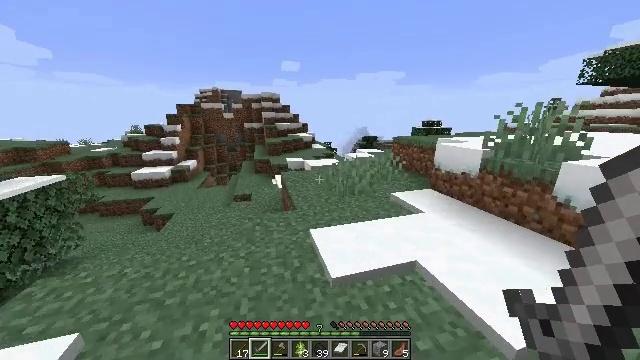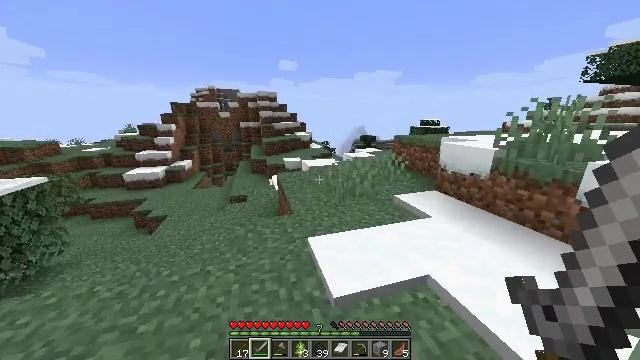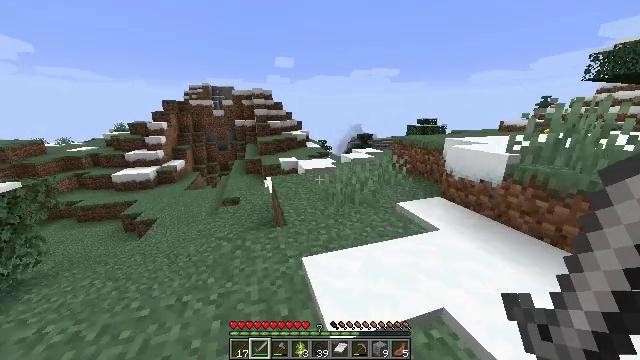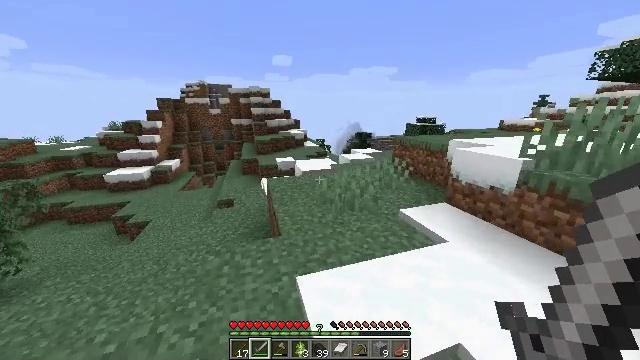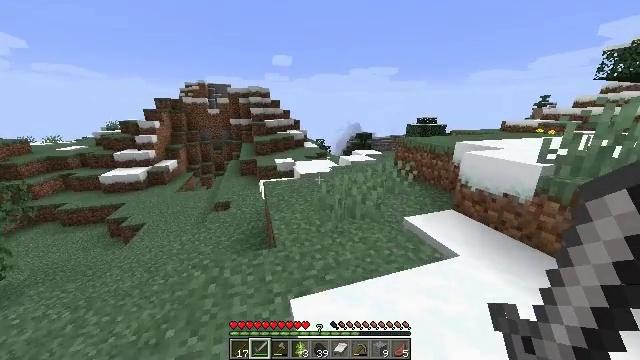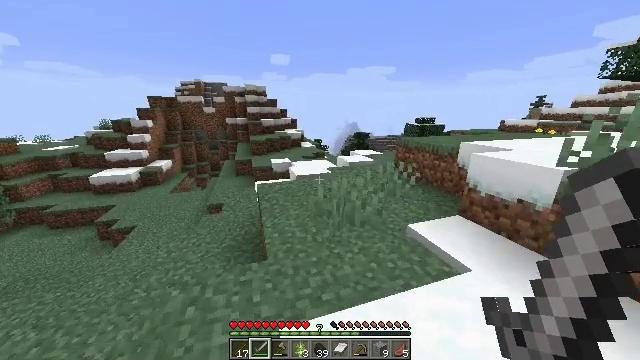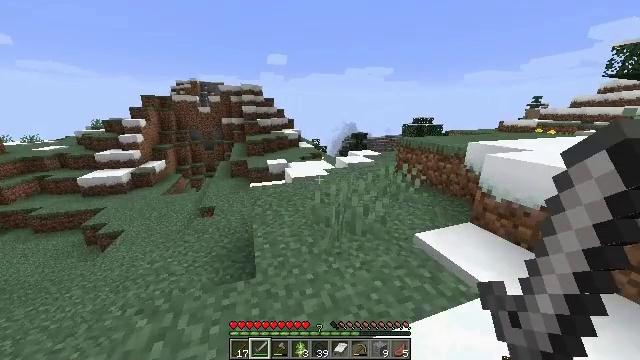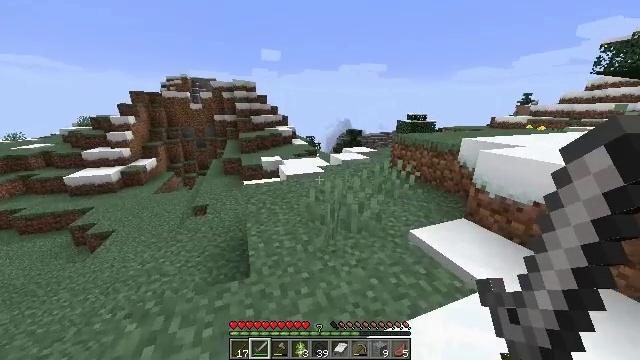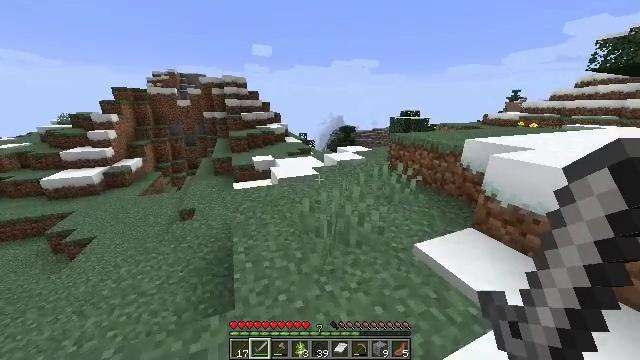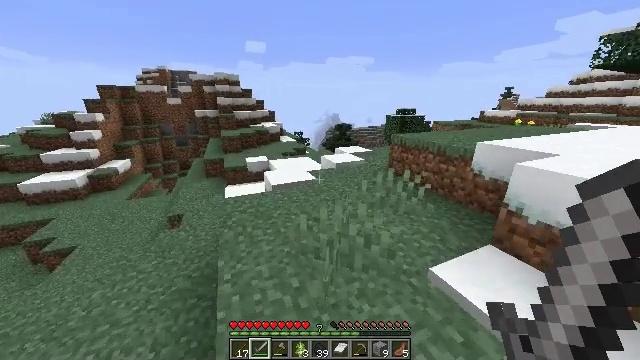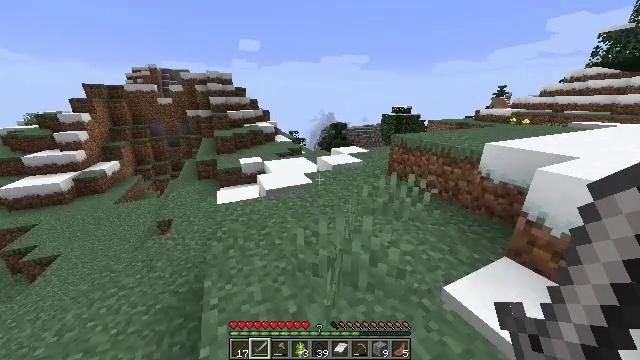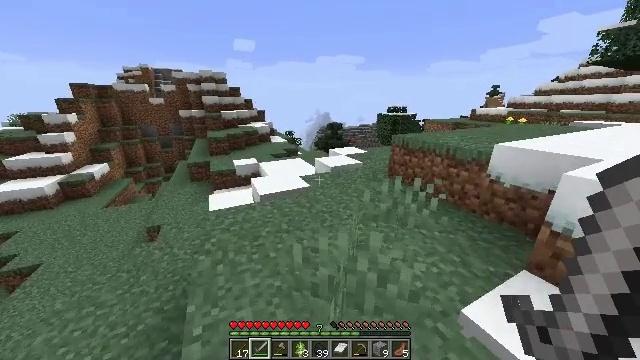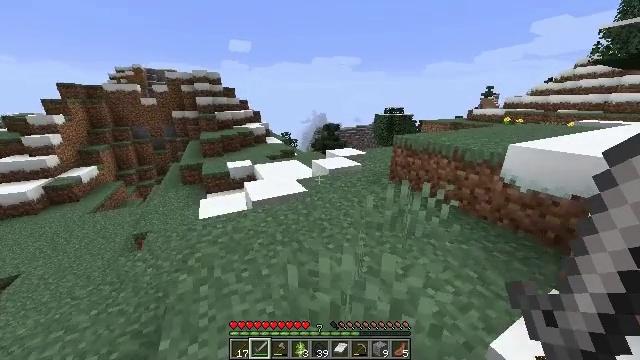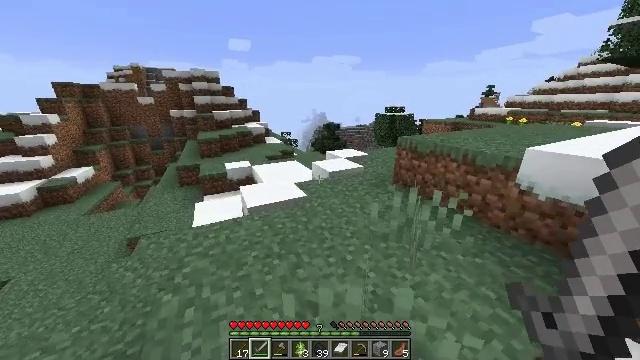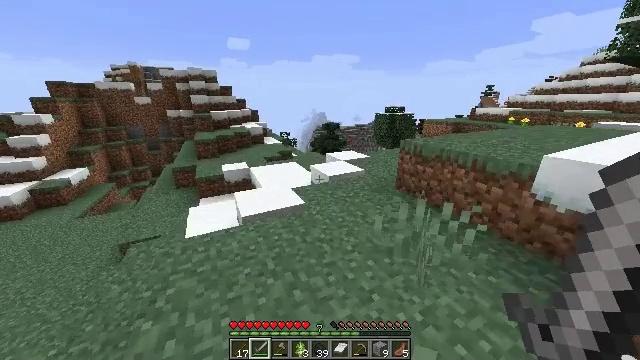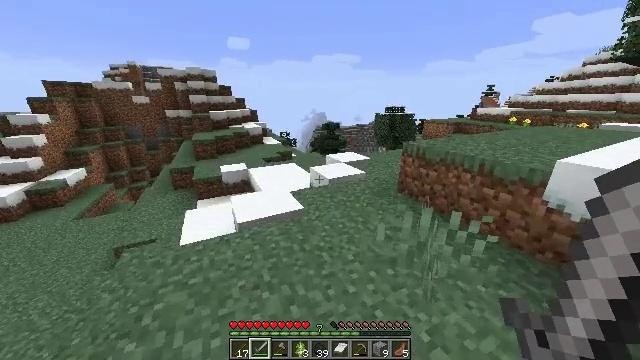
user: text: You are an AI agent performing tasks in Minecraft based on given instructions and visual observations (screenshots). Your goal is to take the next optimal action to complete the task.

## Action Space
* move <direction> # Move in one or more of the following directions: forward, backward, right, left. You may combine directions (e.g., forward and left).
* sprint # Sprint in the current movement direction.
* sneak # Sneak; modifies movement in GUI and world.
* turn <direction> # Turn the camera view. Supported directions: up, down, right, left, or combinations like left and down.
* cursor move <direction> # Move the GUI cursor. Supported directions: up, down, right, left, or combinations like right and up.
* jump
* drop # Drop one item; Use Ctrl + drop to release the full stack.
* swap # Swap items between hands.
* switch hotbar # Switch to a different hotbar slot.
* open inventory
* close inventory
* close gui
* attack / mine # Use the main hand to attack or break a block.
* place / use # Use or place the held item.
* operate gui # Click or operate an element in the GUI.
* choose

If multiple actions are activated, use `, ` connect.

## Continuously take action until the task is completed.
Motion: motion action
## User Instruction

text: Collect some oak leaves.
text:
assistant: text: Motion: move forward, sprint
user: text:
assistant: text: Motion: move forward, sprint
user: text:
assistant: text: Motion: move forward, sprint
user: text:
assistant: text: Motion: move forward, sprint
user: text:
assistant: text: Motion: move forward, sprint
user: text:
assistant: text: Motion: move forward, sprint
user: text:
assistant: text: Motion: move forward, sprint, turn right
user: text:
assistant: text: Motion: move forward, sprint, turn right
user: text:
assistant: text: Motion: move forward, sprint, turn right
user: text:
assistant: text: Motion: move forward, sprint, turn right
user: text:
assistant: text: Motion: move forward, sprint, turn right
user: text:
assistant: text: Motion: move forward, sprint
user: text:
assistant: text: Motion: move forward, sprint
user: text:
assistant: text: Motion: move forward, sprint
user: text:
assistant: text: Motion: move forward, sprint
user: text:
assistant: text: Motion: move forward, sprint
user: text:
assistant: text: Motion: move forward, sprint, turn right
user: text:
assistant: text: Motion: move forward, sprint, turn right
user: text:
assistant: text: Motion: move forward, sprint, turn right and up
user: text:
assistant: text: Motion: move forward, sprint, turn right
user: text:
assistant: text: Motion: move forward, sprint, turn right
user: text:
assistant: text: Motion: move forward, sprint
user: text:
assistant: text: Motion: move forward, sprint
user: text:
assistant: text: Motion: move forward, sprint, turn down
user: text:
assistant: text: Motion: move forward, sprint
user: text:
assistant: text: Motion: move forward, sprint
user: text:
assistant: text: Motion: sprint
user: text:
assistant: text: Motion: sprint
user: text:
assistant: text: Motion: no_op
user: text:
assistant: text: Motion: no_op